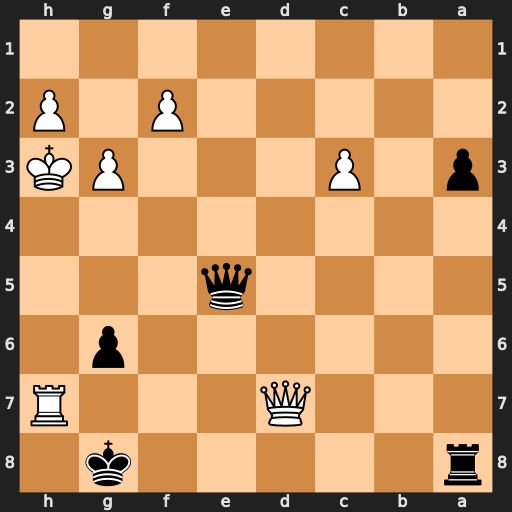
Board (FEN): r5k1/3Q3R/6p1/4q3/8/p1P3PK/5P1P/8
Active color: b
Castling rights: -
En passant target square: -
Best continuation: Qf5+ Kg2 Qxd7 Rxd7 a2